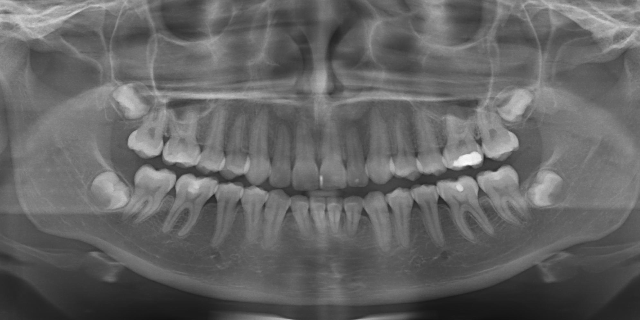
adult